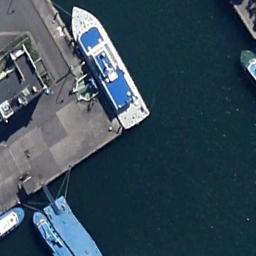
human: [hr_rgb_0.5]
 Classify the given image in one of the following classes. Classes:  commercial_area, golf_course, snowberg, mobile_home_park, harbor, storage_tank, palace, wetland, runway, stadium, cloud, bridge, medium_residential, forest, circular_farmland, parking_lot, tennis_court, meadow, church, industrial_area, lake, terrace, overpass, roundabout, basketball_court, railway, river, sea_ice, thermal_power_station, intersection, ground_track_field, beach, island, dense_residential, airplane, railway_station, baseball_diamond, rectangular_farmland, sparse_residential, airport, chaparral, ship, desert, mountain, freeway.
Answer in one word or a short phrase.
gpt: ship